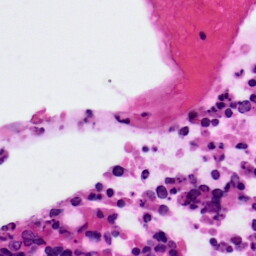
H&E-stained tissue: Colon